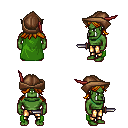
a pixel art fantasy rpg character, male body template, orc, green skin, green cape, gold greaves, dark blonde loose hair, leather cap, dagger, four views (front, back, left, right), 2x2 character sprite sheet, small pixel art, hard edges, no anti-aliasing